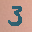
Label: 3